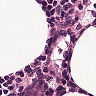
Metastatic tissue present: no